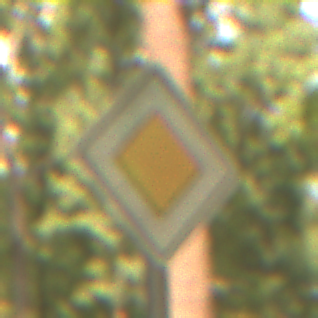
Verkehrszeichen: Vorfahrtsstrasse
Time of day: Midday
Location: Outdoor (Nature)
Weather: PartlyCloudy
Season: NotSpecified
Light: Natural